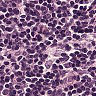
Metastatic tissue present: no